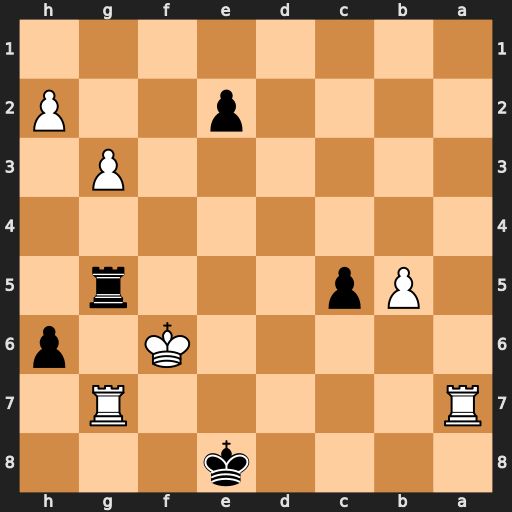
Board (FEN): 4k3/R5R1/5K1p/1Pp3r1/8/6P1/4p2P/8
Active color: b
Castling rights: -
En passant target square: -
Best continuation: Rxg7 Kxg7 e1=Q